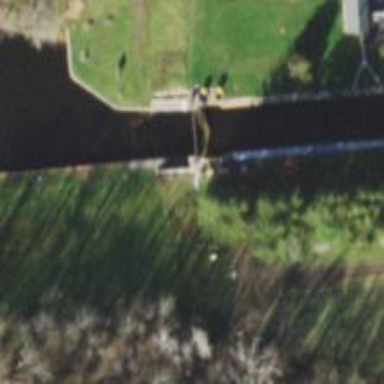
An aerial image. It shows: Canal.